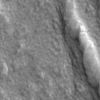
Label: not_dusty